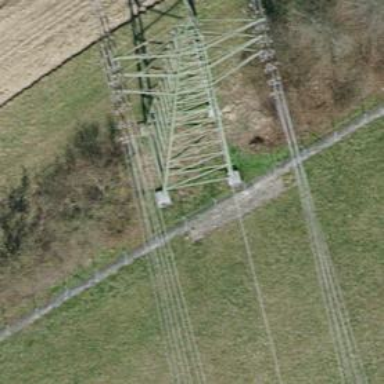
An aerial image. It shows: Power line in the image.